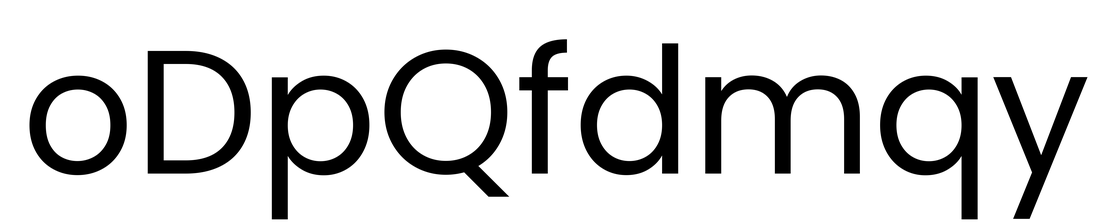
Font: Poppins-Regular